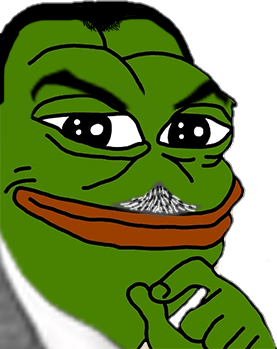
Label: 5_Pepe